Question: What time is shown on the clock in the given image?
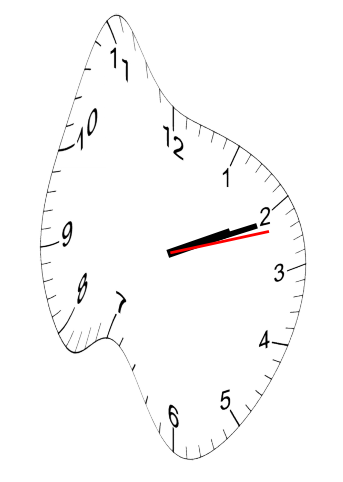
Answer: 02:11:12